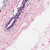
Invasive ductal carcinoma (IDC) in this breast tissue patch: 0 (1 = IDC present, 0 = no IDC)